Brain MRI, t1w sequence, axial 2D slice.
Patient: age 50, sex M, weight 90 kg, height 1.9 m
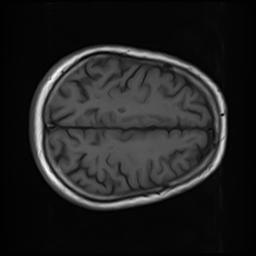